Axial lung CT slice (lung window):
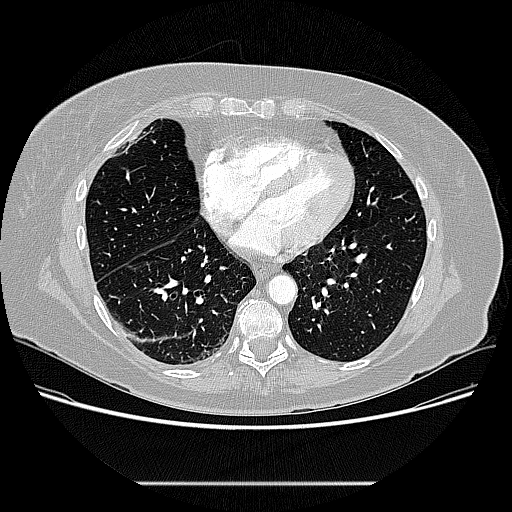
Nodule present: no